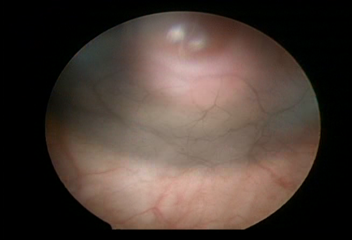
Modality: WLC
Class: Normal mucosa
Bladder cancer association: No